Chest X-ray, AP view. Patient: 29 years old, sex F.
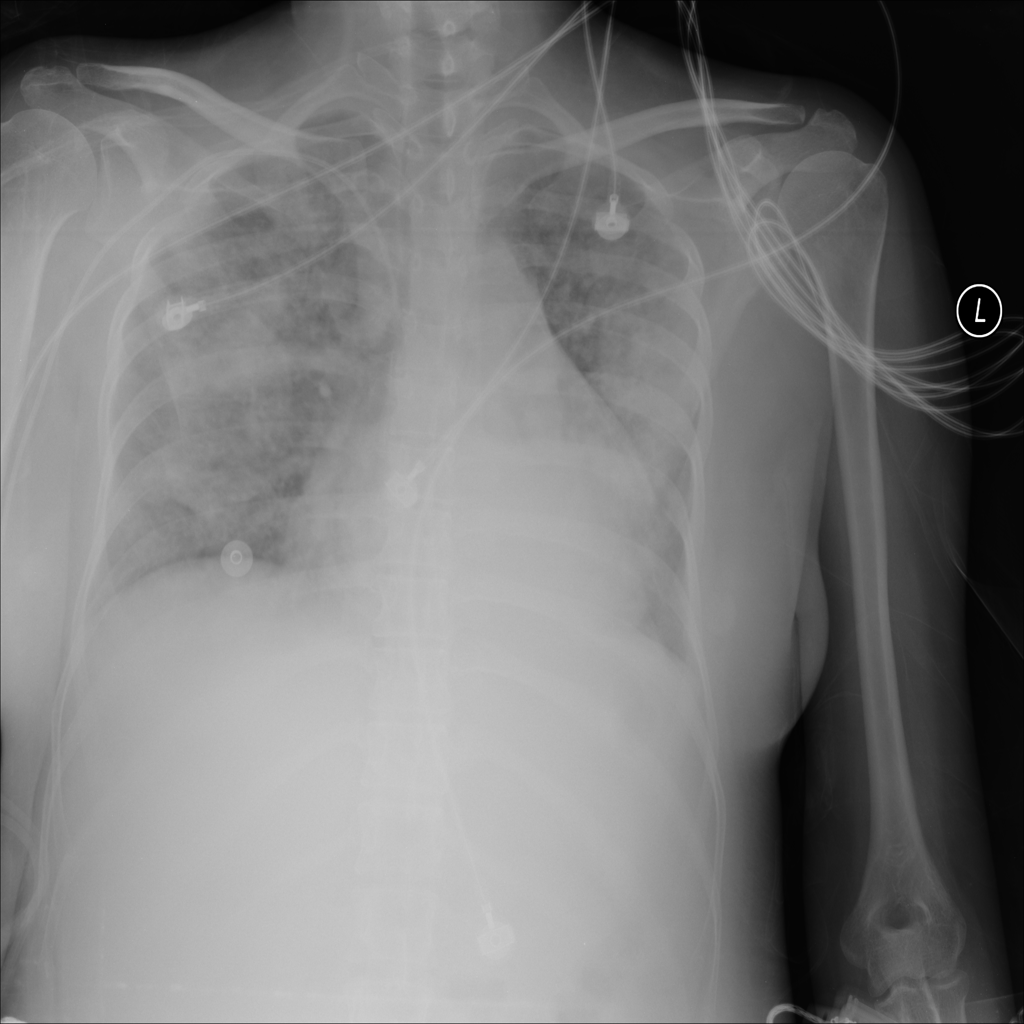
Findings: Consolidation, Infiltration